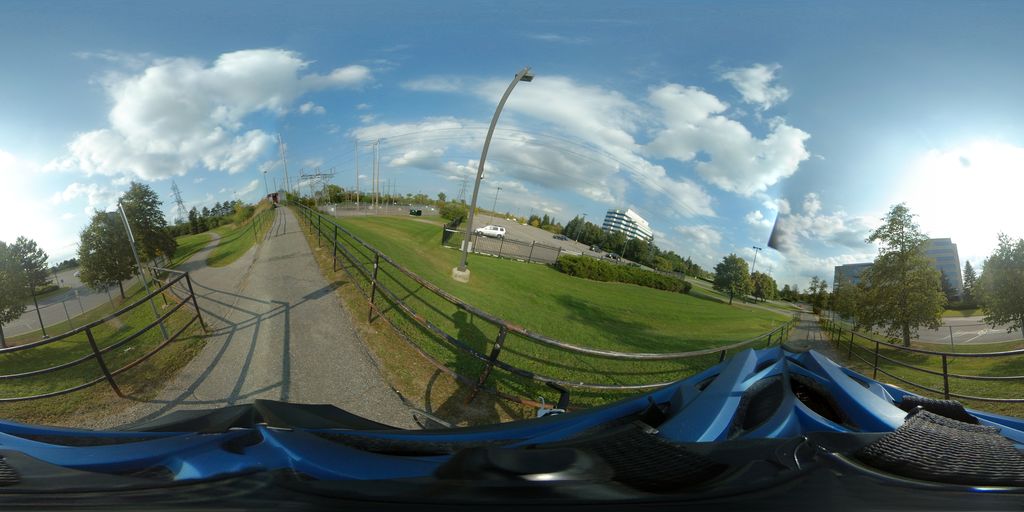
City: ottawa-gatineau